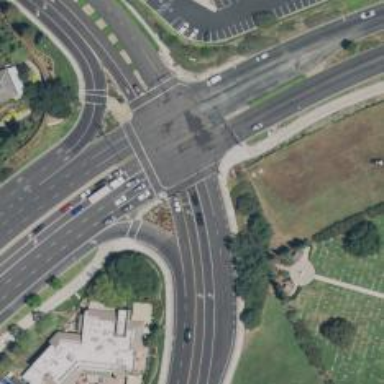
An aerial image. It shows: Secondary link road.